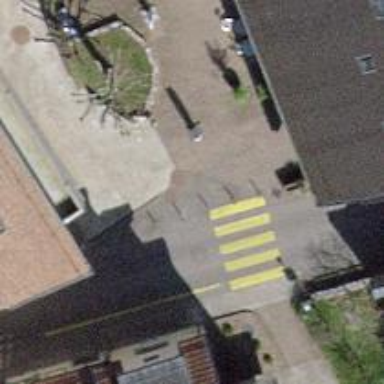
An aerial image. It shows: Zebra crossing on the road.